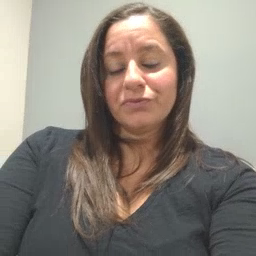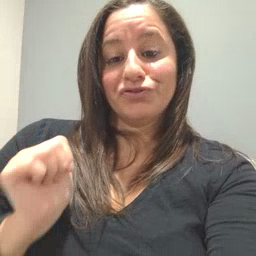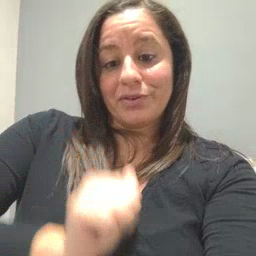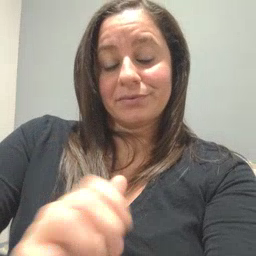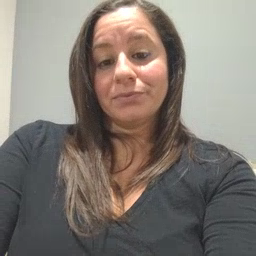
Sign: jacket